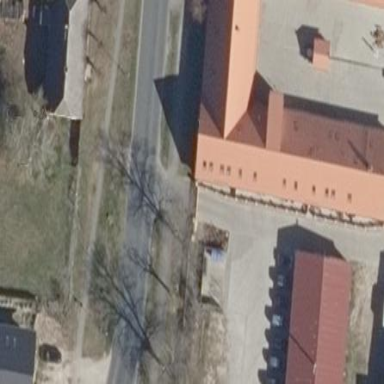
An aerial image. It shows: Part of building.